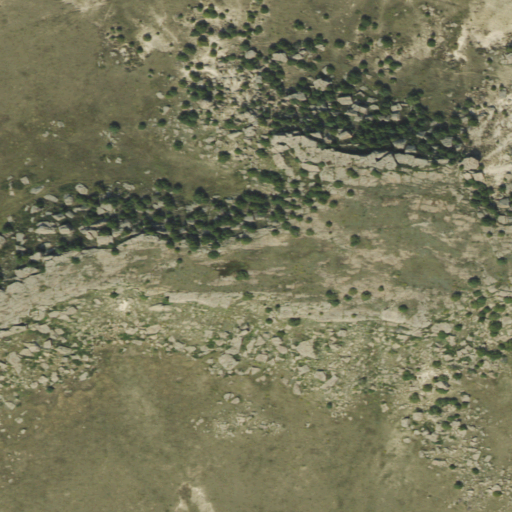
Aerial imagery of mountain in Colorado named Dipper Hill containing only grassland